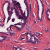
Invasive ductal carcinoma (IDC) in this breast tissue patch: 1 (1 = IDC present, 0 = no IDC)